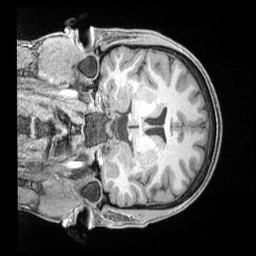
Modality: T1w
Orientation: coronal
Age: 31
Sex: male
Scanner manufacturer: siemens
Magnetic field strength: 3 T
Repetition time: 2 s
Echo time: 0.00211 s